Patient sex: M
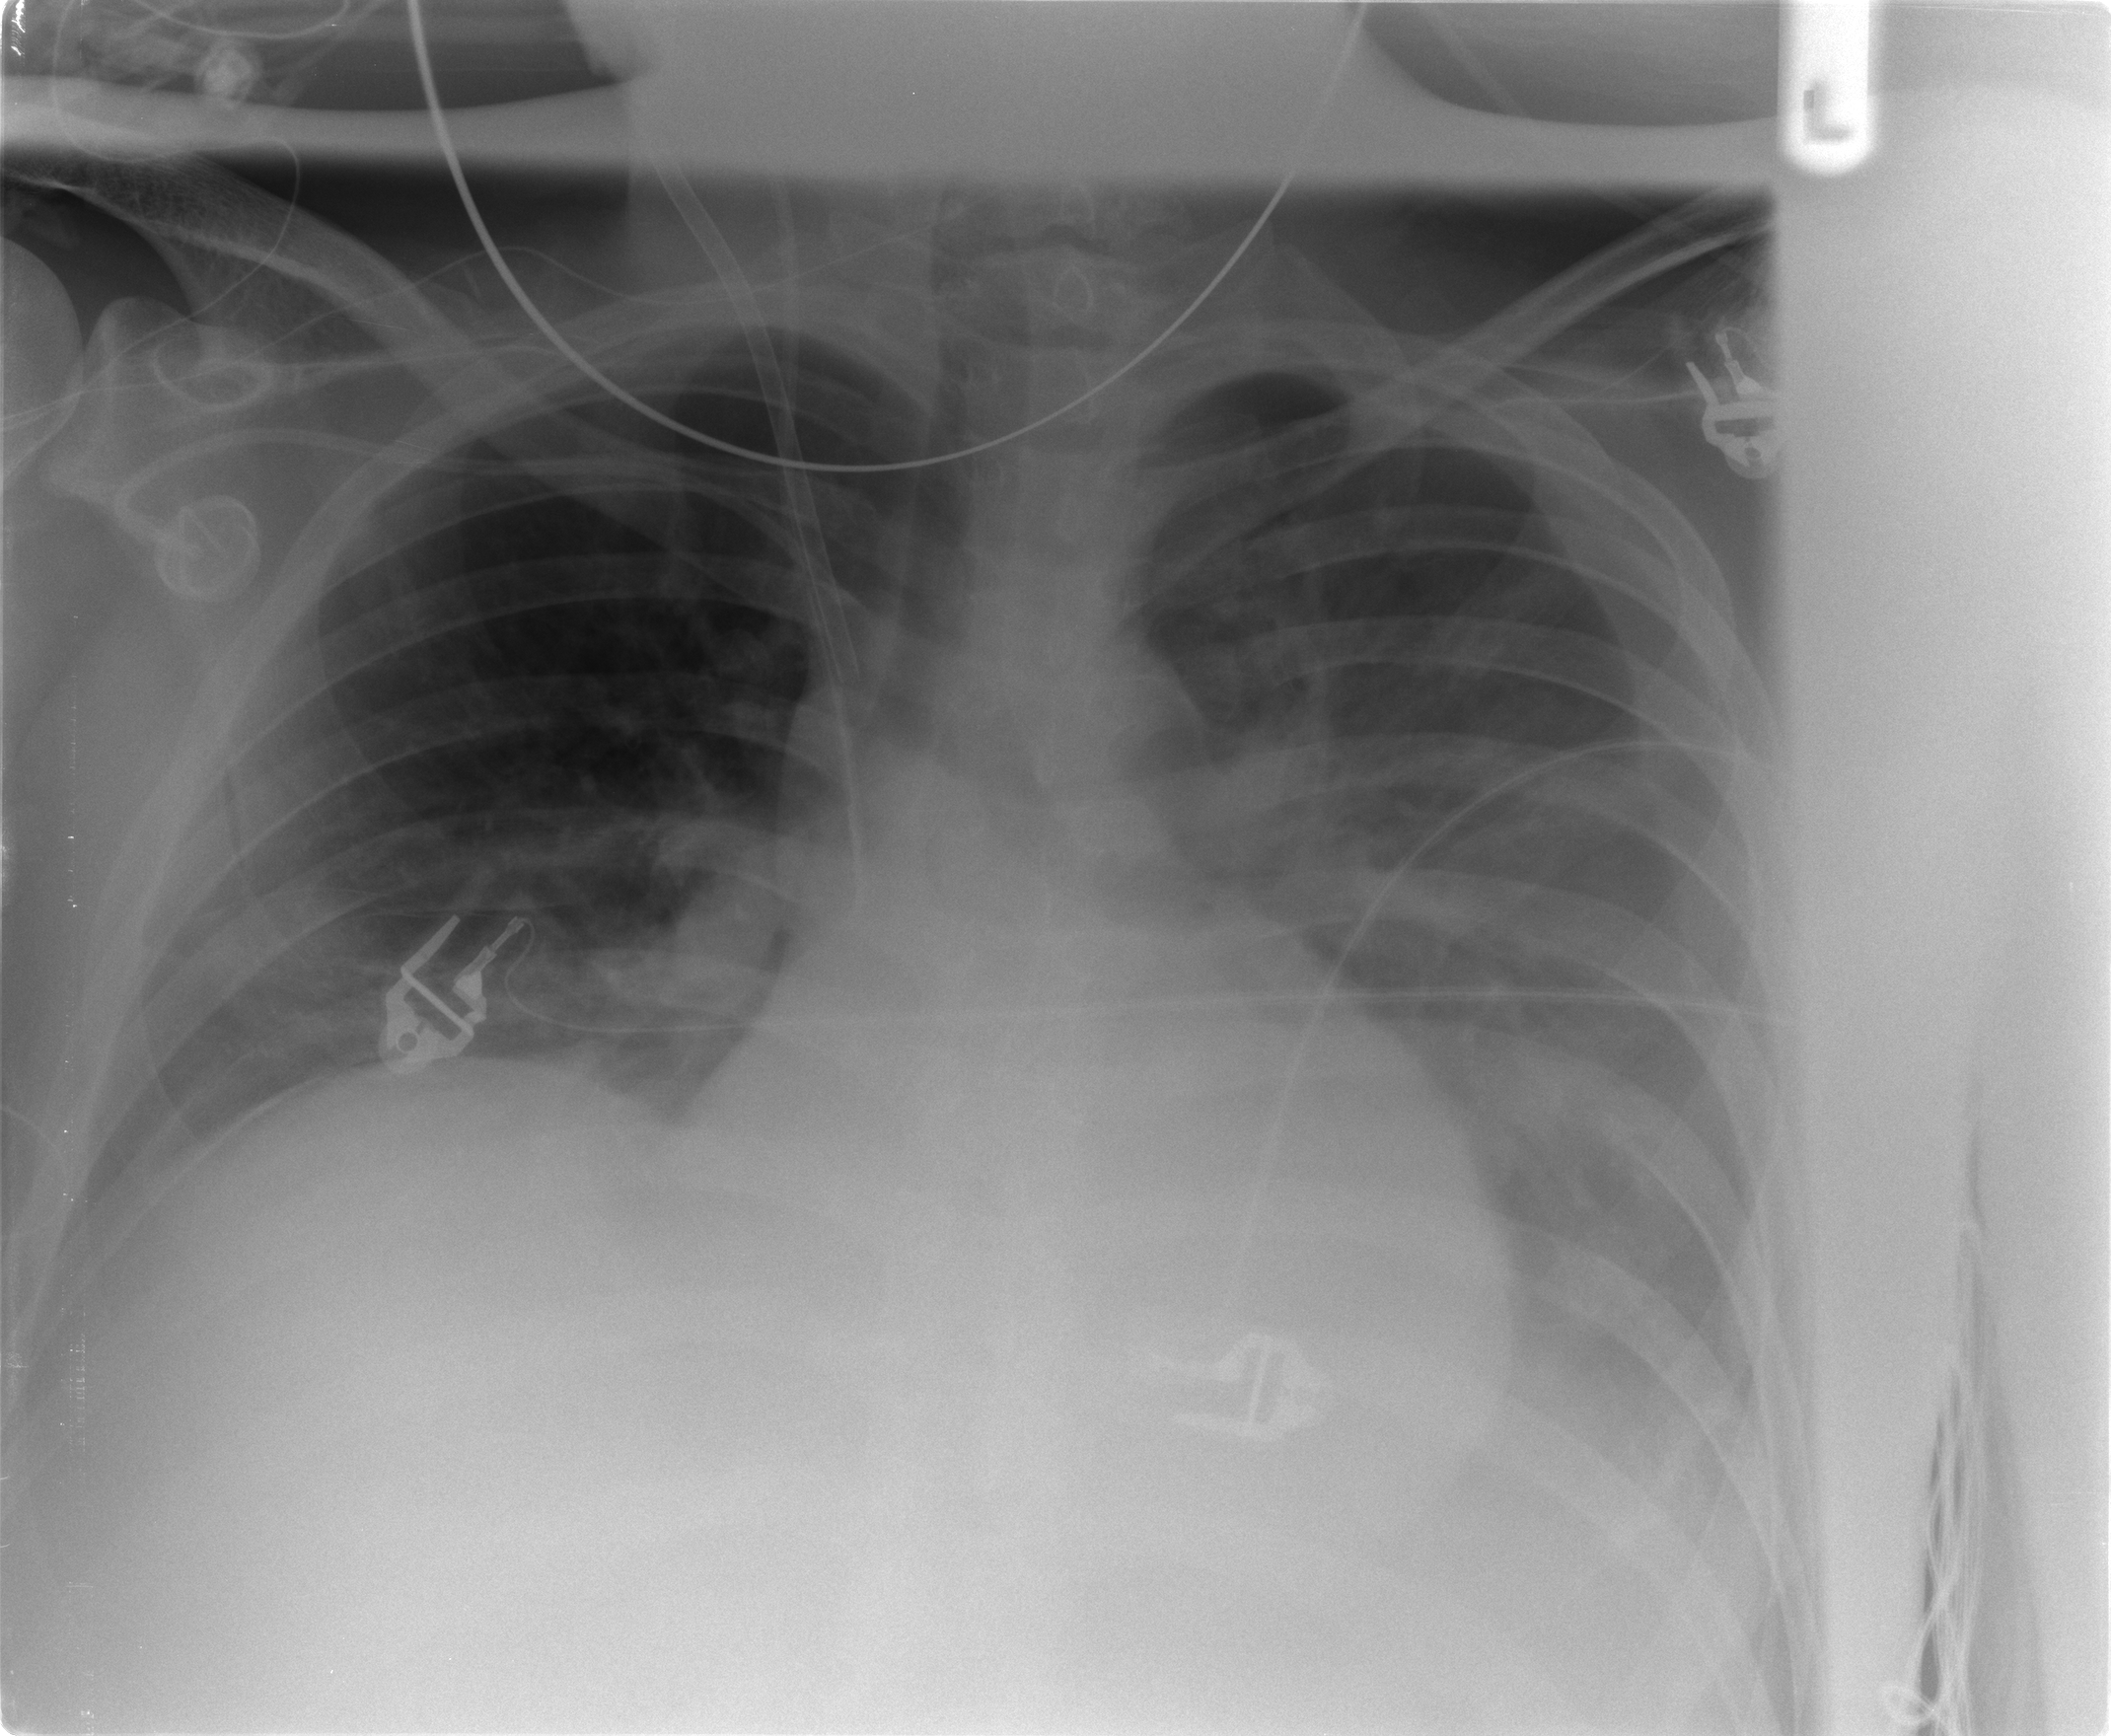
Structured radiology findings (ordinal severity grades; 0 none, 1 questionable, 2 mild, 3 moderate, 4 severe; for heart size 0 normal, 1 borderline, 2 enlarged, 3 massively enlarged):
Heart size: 0
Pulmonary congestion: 1
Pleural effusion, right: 0
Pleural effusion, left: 2
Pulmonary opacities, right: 0
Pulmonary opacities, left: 1
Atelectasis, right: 2
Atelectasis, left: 2